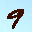
Label: 9